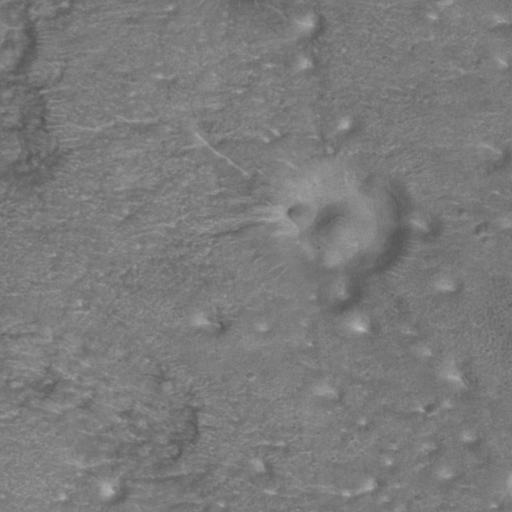
Objects detected: cone, cone